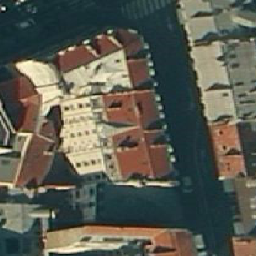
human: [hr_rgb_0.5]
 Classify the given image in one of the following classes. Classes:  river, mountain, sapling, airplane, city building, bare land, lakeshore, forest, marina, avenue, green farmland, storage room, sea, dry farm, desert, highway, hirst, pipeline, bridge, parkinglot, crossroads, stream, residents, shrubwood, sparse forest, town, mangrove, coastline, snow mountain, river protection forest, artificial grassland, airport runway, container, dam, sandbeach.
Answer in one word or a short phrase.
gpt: city building